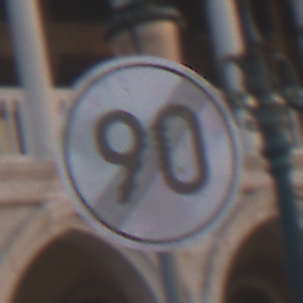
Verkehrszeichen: EndeGeschwindigkeit90
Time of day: SunriseSunset
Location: Outdoor (Urban)
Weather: Clear
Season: NotSpecified
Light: Natural